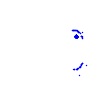
Particle: kaon